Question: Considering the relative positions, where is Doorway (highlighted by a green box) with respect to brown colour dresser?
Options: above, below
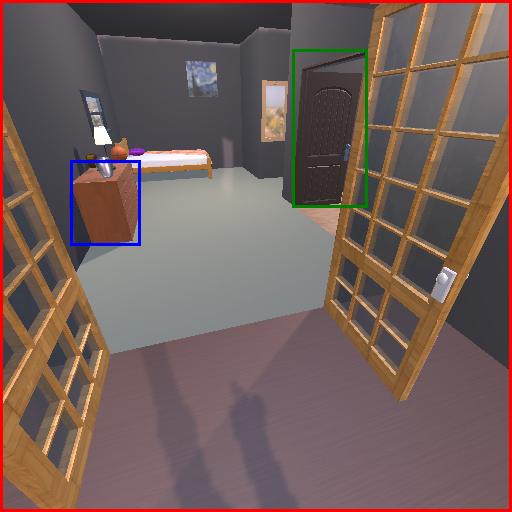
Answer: above